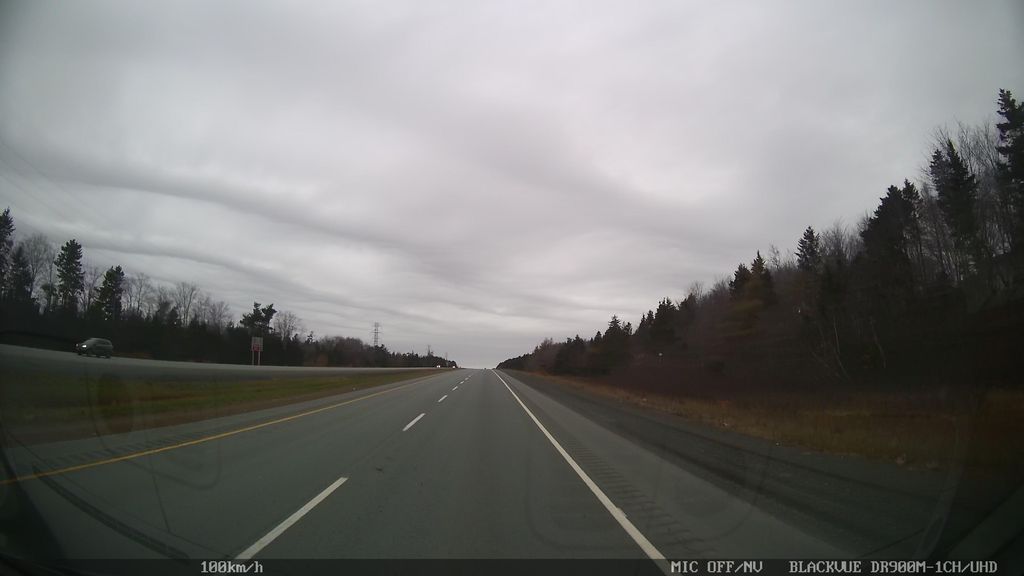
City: halifax